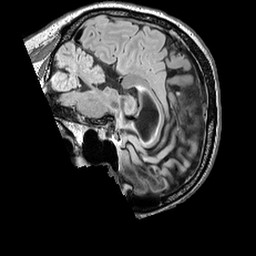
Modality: FLAIR
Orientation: sagittal
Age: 64
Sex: male
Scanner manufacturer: siemens
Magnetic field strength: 3 T
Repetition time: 5 s
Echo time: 0.387 s